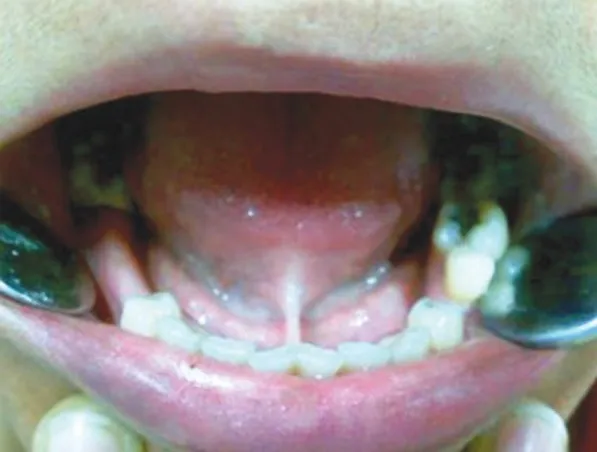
Intraoral photograph of patient's mother showing tongue-tie.
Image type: pathology (gram)